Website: apple-inc
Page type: payment
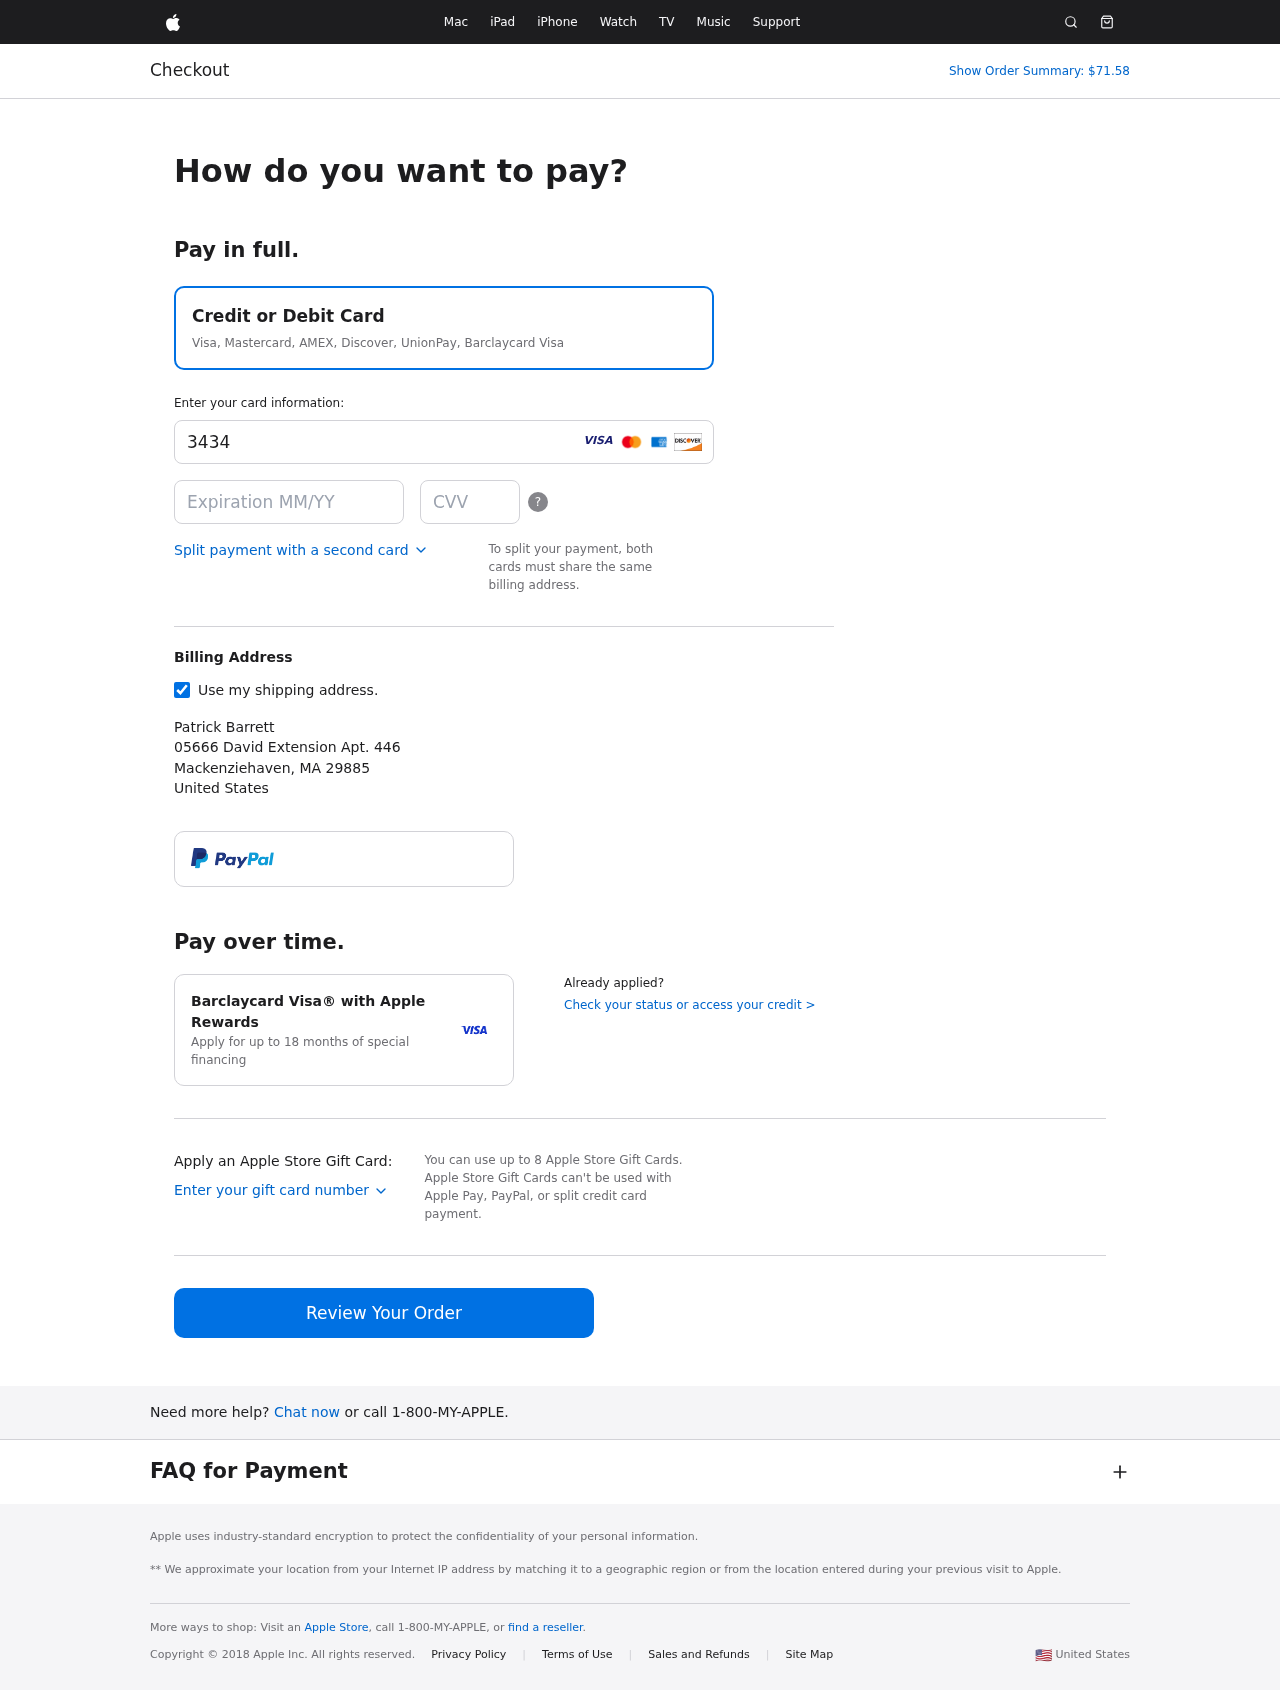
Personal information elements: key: PII_CARD_CVV
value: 1906
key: PII_CARD_EXPIRY
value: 06/26
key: PII_CARD_NUMBER
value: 3434 8850 6793 762
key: PII_CITY
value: Mackenziehaven
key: PII_COUNTRY
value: United States
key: PII_FULLNAME
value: Patrick Barrett
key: PII_POSTCODE
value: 29885
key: PII_STATE_ABBR
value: MA
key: PII_STREET
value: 05666 David Extension Apt. 446
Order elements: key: ORDER_TOTAL
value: Show Order Summary: $71.58